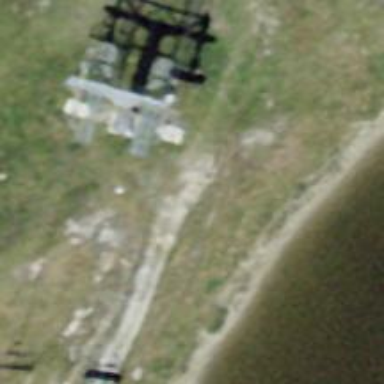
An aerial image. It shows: Pylon used for aerialway.